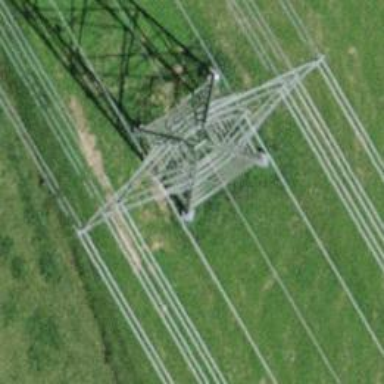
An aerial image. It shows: Towering power structure.